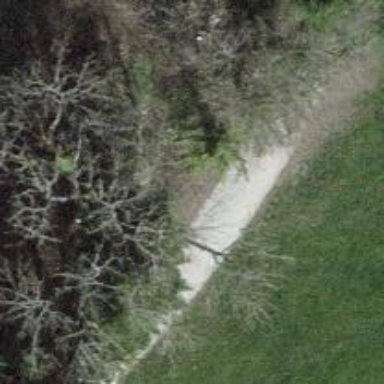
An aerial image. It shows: Concrete track with grade 1 tracktype.